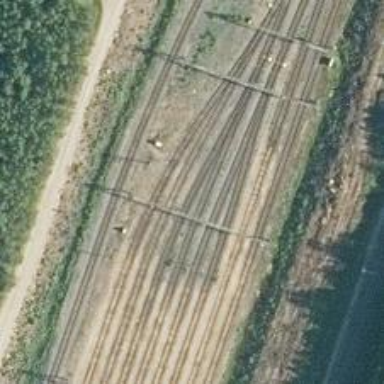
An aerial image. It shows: Rail yard with electrified contact lines for railway operations.